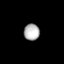
Tissue: lung
Cell type: Others
Senescence score: 0.1938
Nuclear area (px): 252
Mean DAPI intensity: 180.071